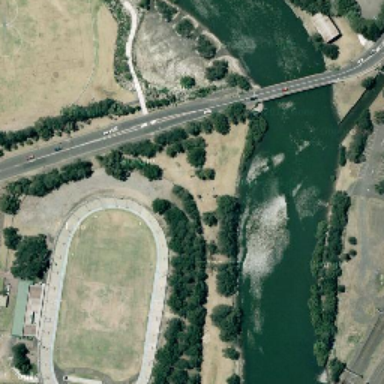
The road goes straight through the grass and the river .